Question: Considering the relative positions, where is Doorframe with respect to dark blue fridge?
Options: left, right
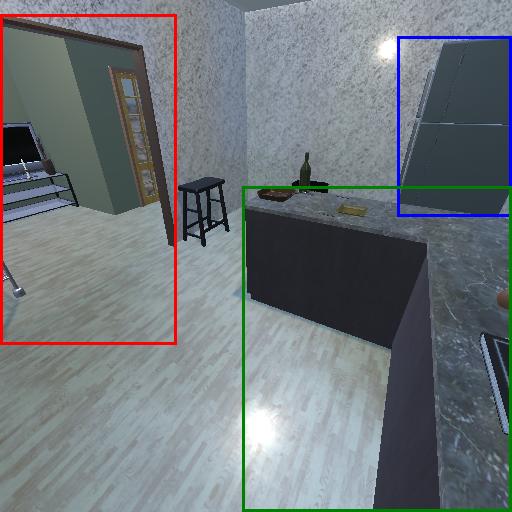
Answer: left